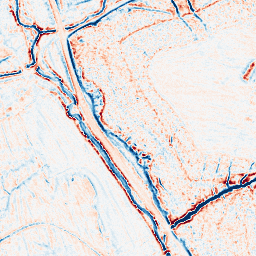
Category: edge_preserving
Decomposition family: bilateral
Decomposition parameters: d: 9
sigma_color: 75
sigma_space: 75
Upsampling method: edge_directed
Upsampling parameters: scale: 4
Upsampling scale: 4